Question: I've got a .so library, which I've extracted from an other APK.
I've copied it into /libs/armeabi location in my project.
In my class, I'm loading it with
'''
static {
System.loadLibrary("mylib");
}
'''
The app crashes with
'''
08-03 07:52:08.089: E/AndroidRuntime(932): FATAL EXCEPTION: main
java.lang.ExceptionInInitializerError
at java.lang.Class.newInstanceImpl(Native Method)
at java.lang.Class.newInstance(Class.java:1319)
at android.app.Instrumentation.newActivity(Instrumentation.java:1053)
at android.app.ActivityThread.performLaunchActivity(ActivityThread.java:1974)
at android.app.ActivityThread.handleLaunchActivity(ActivityThread.java:2084)
at android.app.ActivityThread.access$600(ActivityThread.java:130)
at android.app.ActivityThread$H.handleMessage(ActivityThread.java:1195)
at android.os.Handler.dispatchMessage(Handler.java:99)
at android.os.Looper.loop(Looper.java:137)
at android.app.ActivityThread.main(ActivityThread.java:4745)
at java.lang.reflect.Method.invokeNative(Native Method)
at java.lang.reflect.Method.invoke(Method.java:511)
at com.android.internal.os.ZygoteInit$MethodAndArgsCaller.run(ZygoteInit.java:786)
at com.android.internal.os.ZygoteInit.main(ZygoteInit.java:553)
at dalvik.system.NativeStart.main(Native Method)
Caused by: java.lang.UnsatisfiedLinkError: Couldn't load mylib: findLibrary returned null
at java.lang.Runtime.loadLibrary(Runtime.java:365)
at java.lang.System.loadLibrary(System.java:535)
at com.example.mytestandroidapp.MainActivity.<clinit>(MainActivity.java:11)
08-03 07:52:08.089: E/AndroidRuntime(932): ... 15 more
'''
I'm doing this in eclipse.
Here's the screen of the layout of my project:

What should I do for this to start working?
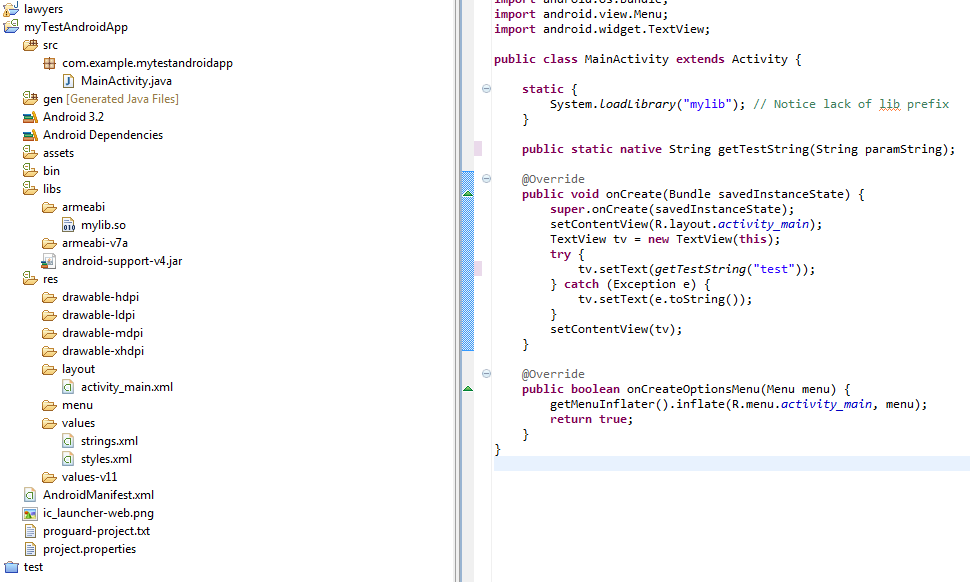
Answer: "rename 'mylib.so' in 'libmylib.so', and run your programm again (without modify the loadLibrary argument)" from blackbelt
+
The folder 'libs/armeabi-v7a' should also contain the 'libmylib.so' library. If your phone is a new one, he will check there for libraries.